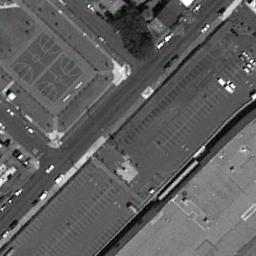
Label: basketball_court